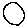
Label: circle